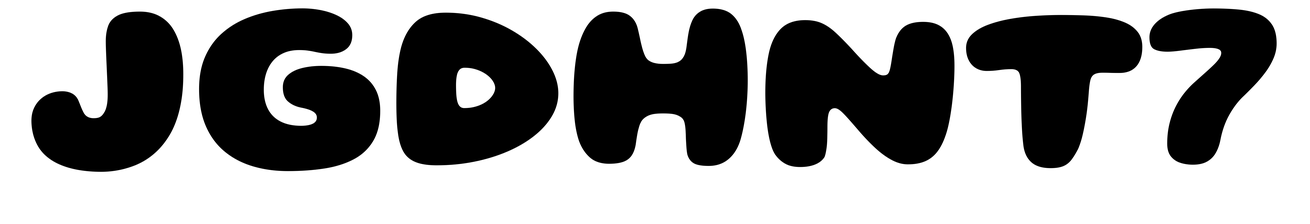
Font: Gluten_ExtraBold